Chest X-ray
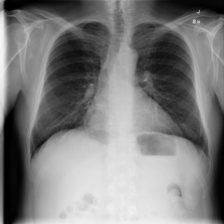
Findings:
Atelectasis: negative
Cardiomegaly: negative
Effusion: negative
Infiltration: negative
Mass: negative
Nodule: negative
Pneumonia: negative
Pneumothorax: negative
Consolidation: negative
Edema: negative
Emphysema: negative
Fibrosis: negative
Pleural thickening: negative
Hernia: negative